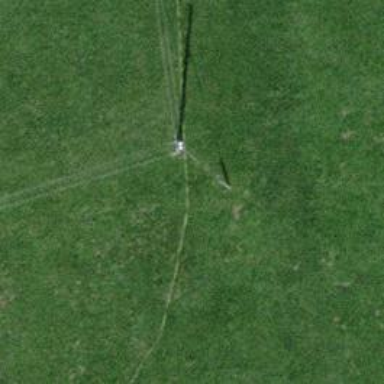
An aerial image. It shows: Minor power line.